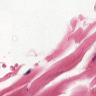
Metastatic tissue present: no